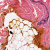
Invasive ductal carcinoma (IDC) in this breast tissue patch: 0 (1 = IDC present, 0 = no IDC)